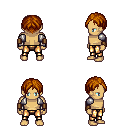
a pixel art fantasy rpg character, male body template, human, tanned skin, steel arm armor, gold greaves, brunette parted hairstyle, leather bracers, four views (front, back, left, right), 2x2 character sprite sheet, small pixel art, hard edges, no anti-aliasing